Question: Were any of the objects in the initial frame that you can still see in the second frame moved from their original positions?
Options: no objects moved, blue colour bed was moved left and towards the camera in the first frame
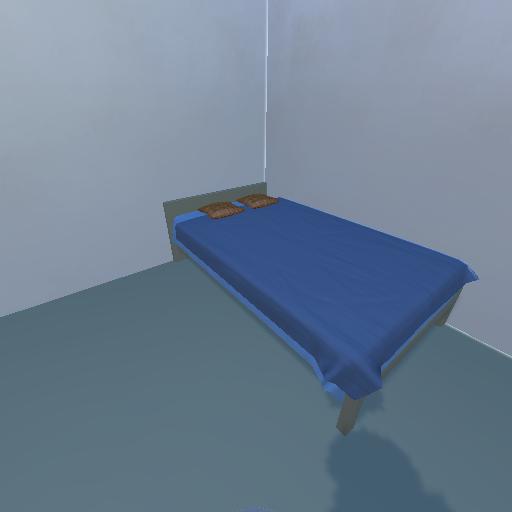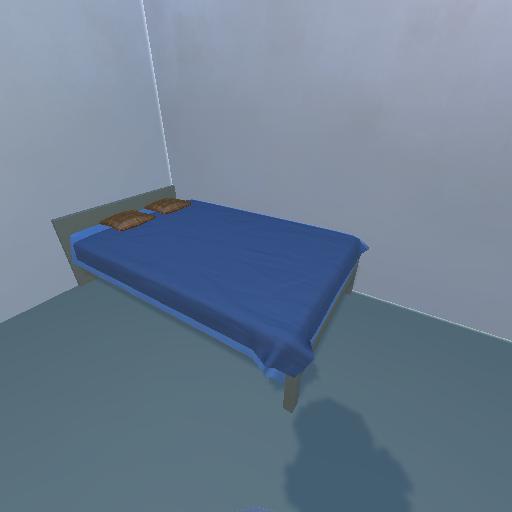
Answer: no objects moved